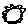
Label: sun